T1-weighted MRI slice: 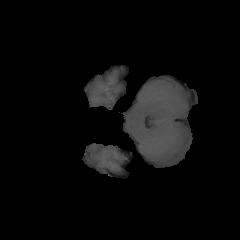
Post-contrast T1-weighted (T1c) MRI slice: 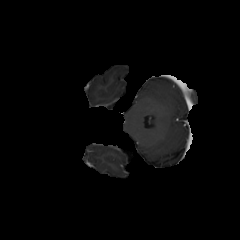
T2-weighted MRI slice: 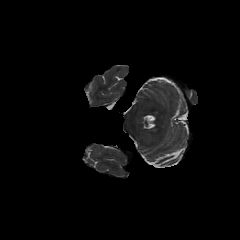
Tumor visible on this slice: no